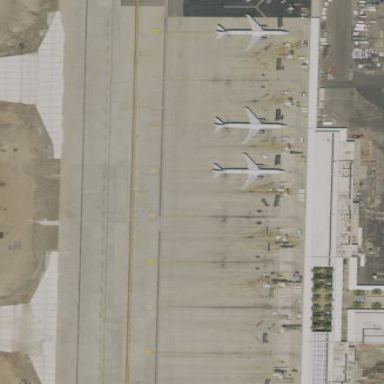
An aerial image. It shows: Apron at the airport.